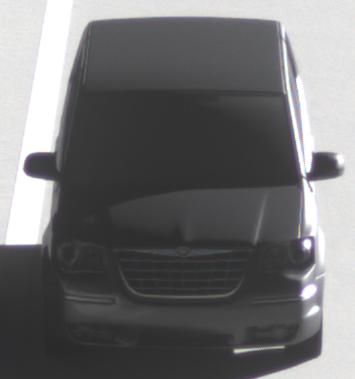
Make: Chrysler
Model: Grand Voyager 3.8
Detailed model: Grand Voyager
Model produced from: 2008/03
Model produced until: 2010/12
Doors: 5
Color: gray
Road condition: dry road
Daytime: morning or afternoon
Contrast: high contrast